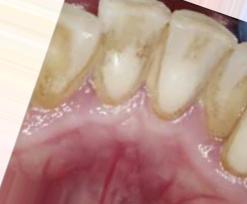
Condition: Tooth Discoloration